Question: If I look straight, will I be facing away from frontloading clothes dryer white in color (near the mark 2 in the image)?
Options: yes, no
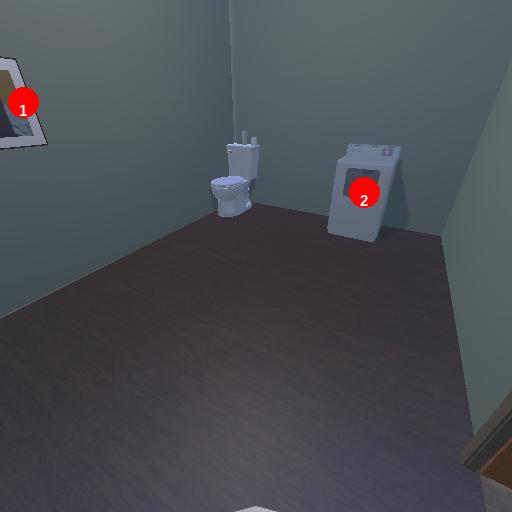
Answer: yes